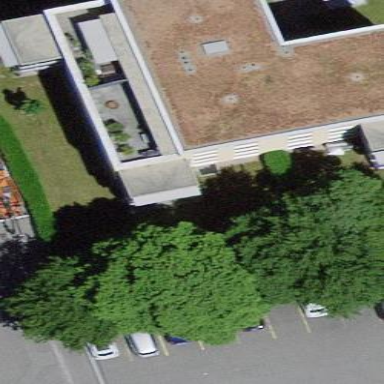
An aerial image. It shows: Flat-roofed building.